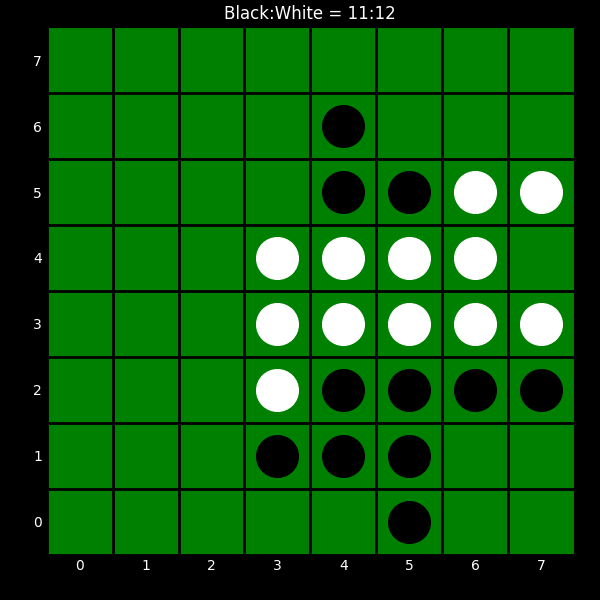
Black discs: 11
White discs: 12